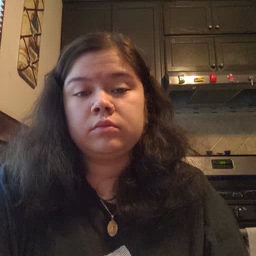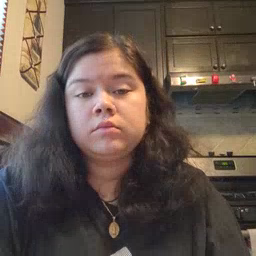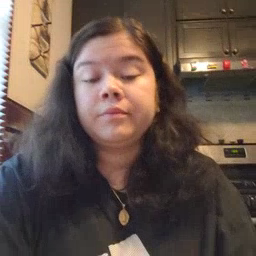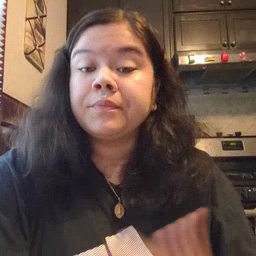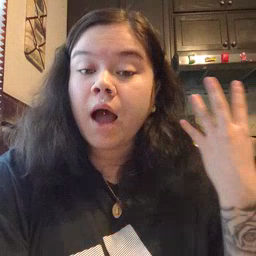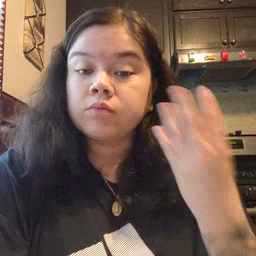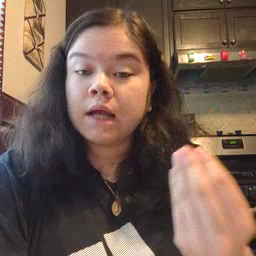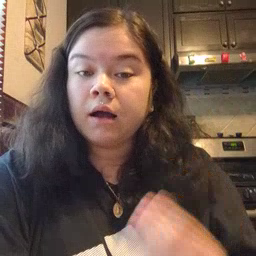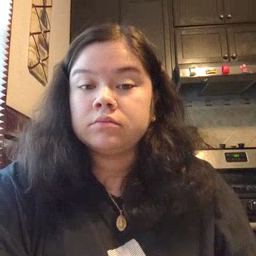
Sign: outside